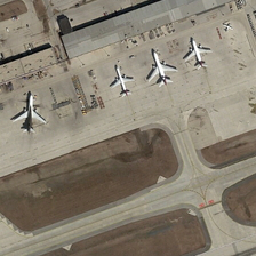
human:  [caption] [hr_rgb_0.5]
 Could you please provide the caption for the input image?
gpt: four white big plane are on the runway .

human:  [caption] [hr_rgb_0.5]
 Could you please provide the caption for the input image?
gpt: Three white planes crowded together facing the gray room.

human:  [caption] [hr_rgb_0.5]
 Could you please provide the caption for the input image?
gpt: The three white planes were crowded and turned to the gray room.

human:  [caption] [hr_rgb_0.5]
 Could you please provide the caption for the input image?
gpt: Three white planes crowded together, facing the gray room.

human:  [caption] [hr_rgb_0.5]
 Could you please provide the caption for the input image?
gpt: The runway of the plane spanned the lawn .